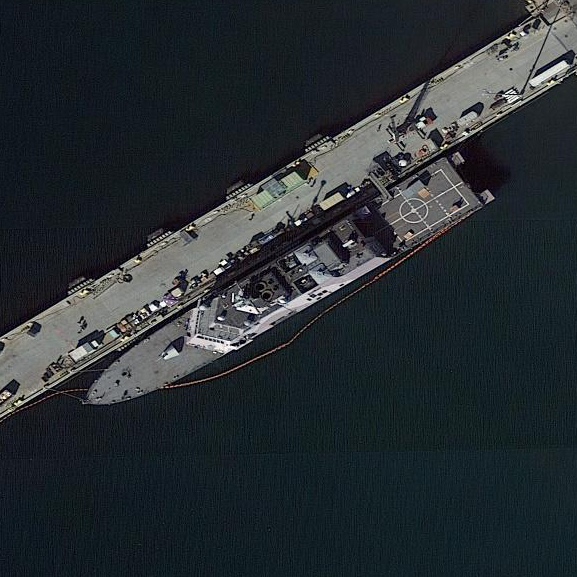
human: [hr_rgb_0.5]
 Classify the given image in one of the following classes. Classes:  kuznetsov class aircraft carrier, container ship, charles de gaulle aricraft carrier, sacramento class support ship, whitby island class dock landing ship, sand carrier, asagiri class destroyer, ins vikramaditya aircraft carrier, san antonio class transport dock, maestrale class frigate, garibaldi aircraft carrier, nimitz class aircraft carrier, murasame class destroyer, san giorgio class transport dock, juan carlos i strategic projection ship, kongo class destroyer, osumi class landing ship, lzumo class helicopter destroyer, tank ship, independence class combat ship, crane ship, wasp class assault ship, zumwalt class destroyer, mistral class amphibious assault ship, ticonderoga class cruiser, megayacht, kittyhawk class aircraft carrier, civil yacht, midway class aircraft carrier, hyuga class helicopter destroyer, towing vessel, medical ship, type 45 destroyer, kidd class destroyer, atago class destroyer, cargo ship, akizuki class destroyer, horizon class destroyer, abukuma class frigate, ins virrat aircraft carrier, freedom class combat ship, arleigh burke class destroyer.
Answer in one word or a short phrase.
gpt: Freedom class combat ship